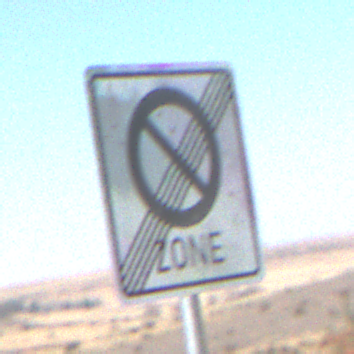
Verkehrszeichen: EndeEingeschraenktesHalteverbotZone
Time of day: Midday
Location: Outdoor (Nature)
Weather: Clear
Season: NotSpecified
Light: Natural